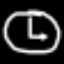
Label: clock